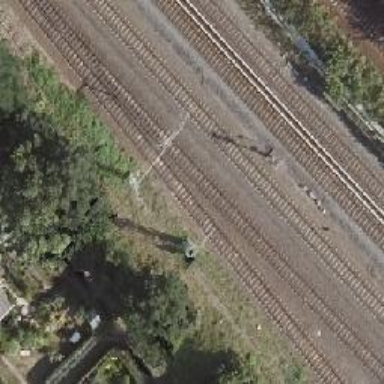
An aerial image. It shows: Railway track with contact lines for electrification.